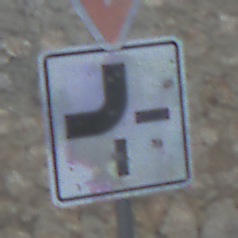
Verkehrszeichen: VerlaufVorfahrtsstrasse2
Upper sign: VorfahrtGewaehren
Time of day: MorningAfternoon
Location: Outdoor (Suburban)
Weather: PartlyCloudy
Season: NotSpecified
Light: Natural